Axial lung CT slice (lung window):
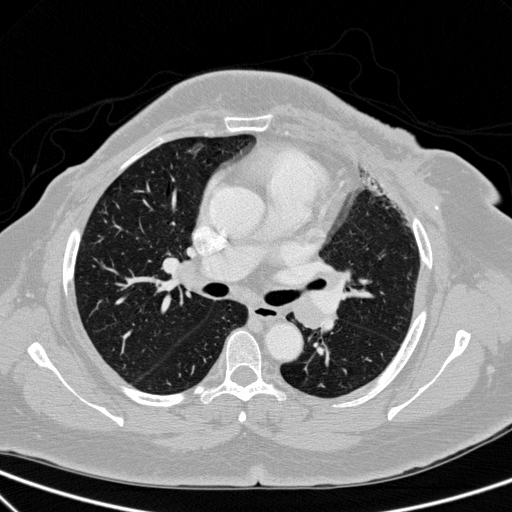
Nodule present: no